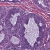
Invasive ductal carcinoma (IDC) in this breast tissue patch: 1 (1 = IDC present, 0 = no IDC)